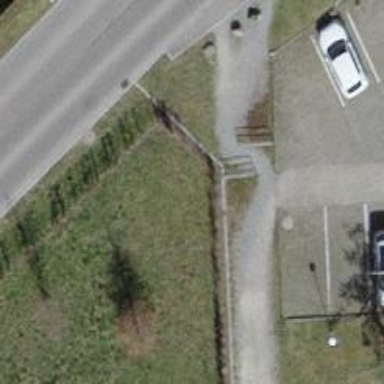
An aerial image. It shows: Cycle barrier.